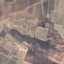
Land use / land cover class: PermanentCrop